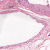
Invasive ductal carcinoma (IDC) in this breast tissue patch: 1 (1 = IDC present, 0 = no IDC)